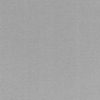
Label: dusty